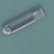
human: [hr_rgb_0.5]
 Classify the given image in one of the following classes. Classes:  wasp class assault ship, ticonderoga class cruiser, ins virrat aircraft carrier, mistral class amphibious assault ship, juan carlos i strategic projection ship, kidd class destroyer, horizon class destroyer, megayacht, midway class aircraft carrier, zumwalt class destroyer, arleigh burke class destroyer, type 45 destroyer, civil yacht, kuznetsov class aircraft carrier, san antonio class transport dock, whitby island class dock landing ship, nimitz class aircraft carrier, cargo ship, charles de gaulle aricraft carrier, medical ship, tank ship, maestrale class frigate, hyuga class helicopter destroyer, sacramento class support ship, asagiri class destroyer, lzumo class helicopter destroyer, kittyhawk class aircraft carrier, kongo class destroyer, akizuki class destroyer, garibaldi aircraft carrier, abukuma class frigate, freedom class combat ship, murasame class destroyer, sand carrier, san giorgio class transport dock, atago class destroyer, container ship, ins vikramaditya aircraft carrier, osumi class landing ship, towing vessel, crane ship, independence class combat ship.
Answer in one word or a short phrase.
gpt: Sand carrier